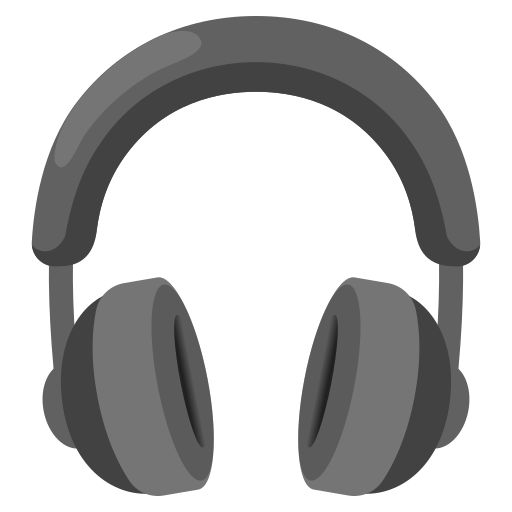
Emoji: 🎧